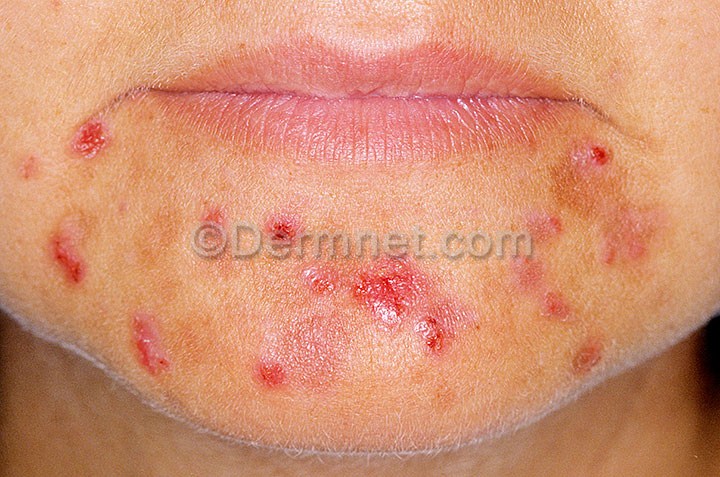
Disease: Acne and Rosacea Photos